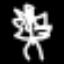
Label: angel